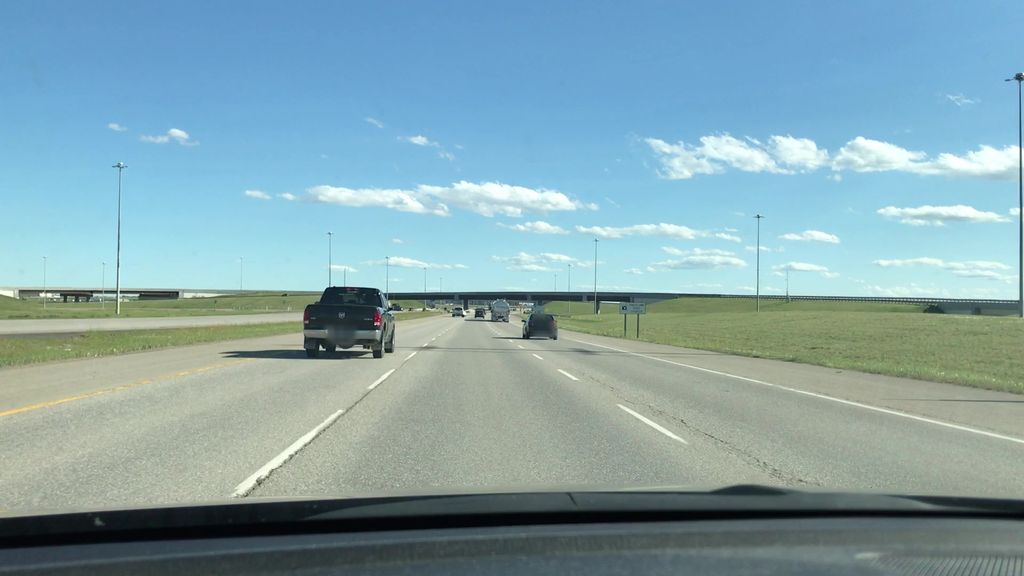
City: calgary